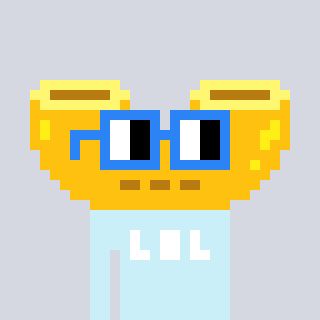
a pixel art character with square blue glasses, a macaroni-shaped head and a cold-colored body on a cool background